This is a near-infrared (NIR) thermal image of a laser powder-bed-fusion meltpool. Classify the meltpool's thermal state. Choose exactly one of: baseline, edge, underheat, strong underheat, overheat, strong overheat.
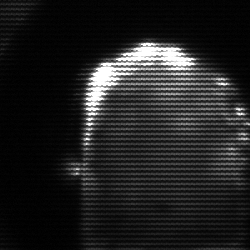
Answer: baseline